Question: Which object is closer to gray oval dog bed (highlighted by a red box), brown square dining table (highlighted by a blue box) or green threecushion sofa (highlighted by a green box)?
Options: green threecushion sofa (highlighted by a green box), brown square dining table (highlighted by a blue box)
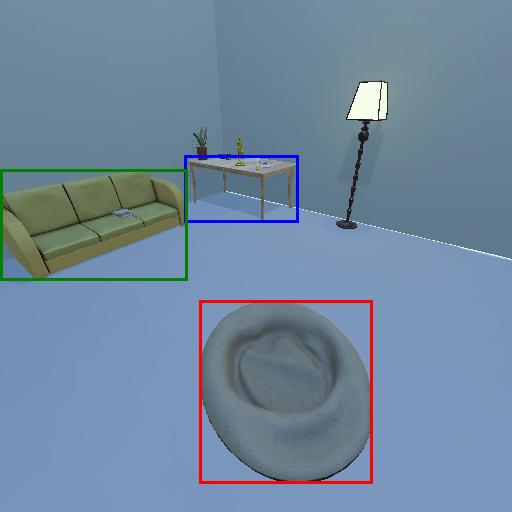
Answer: green threecushion sofa (highlighted by a green box)